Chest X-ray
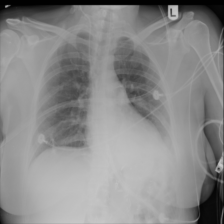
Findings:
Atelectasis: negative
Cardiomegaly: negative
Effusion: negative
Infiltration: negative
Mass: negative
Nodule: negative
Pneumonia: negative
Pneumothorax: negative
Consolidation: negative
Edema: negative
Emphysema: negative
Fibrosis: negative
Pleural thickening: negative
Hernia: negative